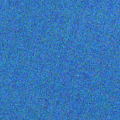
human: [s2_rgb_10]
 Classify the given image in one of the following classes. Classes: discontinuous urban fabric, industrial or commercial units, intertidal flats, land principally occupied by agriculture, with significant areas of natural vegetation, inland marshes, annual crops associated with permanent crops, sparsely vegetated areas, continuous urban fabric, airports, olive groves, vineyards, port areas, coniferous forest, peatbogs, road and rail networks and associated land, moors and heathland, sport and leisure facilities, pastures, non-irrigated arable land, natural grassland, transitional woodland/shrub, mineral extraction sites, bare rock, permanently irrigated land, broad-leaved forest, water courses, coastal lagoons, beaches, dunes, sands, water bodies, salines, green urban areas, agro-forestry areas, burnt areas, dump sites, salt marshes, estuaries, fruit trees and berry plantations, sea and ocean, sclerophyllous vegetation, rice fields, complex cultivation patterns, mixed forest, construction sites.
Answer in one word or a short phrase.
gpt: sea and ocean